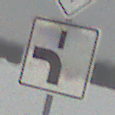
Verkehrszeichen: VerlaufVorfahrtsstrasse5
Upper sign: Vorfahrtsstrasse
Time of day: MorningAfternoon
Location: Outdoor (Nature)
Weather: Overcast
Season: Winter
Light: Natural